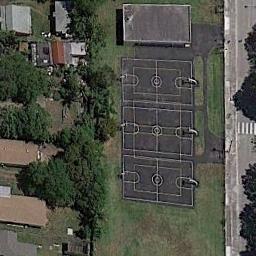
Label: basketball_court